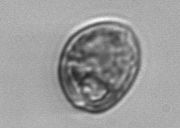
Label: Prorocentrum